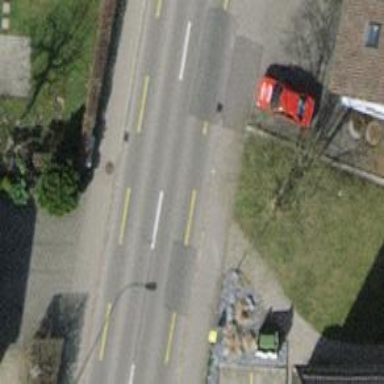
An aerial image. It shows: Sidewalk along the footway.